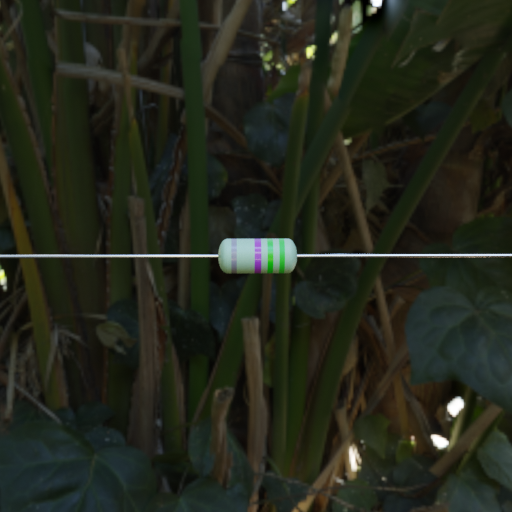
Resistor colour bands (in order): gray, violet, green, green